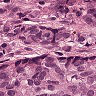
Metastatic tissue present: yes